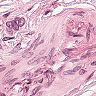
Metastatic tissue present: yes